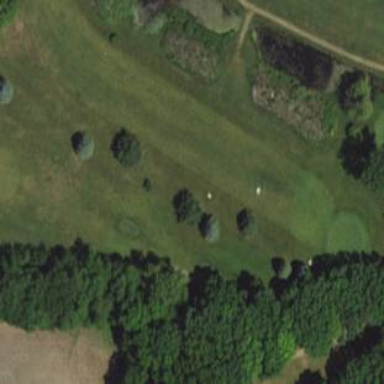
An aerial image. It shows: Grassy area designated as golf fairway.